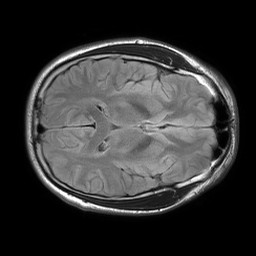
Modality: FLAIR
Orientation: axial
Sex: male
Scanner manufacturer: philips
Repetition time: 11 s
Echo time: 0.125 s